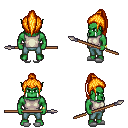
a pixel art fantasy rpg character, male body template, orc, green skin, white sleeveless shirt, teal pants, light blonde long topknot hairstyle, bracelets, white slippers, spear, four views (front, back, left, right), 2x2 character sprite sheet, small pixel art, hard edges, no anti-aliasing